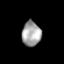
Tissue: prostate
Cell type: T cells
Senescence score: 0.2426
Nuclear area (px): 461
Mean DAPI intensity: 164.751